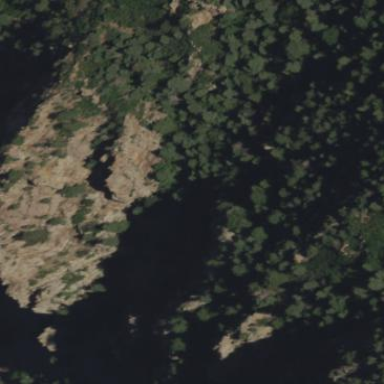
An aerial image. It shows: Landscape of bare rock.